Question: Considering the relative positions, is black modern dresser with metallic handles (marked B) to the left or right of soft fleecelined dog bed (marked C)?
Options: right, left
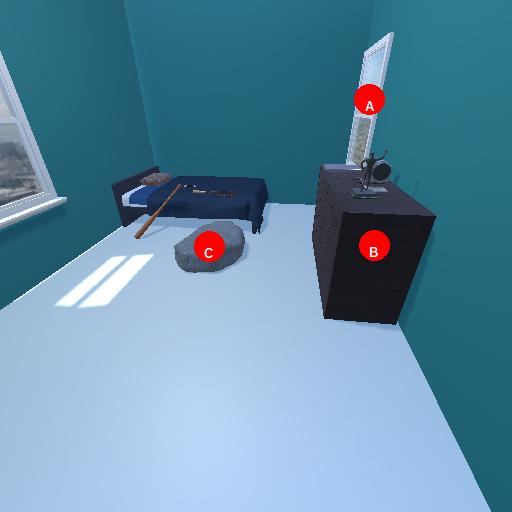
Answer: right